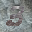
Label: 3